Question: I am hoping to accomplish two things.
1. I want to be able to rotate the labels. The fviz_dend function is compatible with ggplot2 theme function but I am not entirely sure how to accomplish it.
2. I would like to change the line colour of the dendrogram - specifically those that do not fall within the clustering. I would like to change the black to white.
Any idea how to accomplish it on this reprex?
'''
df <- scale(mtcars) # Standardize the data
library("factoextra")
library("cluster")
dist <- dist(df, method = "euclidean") # df = standardized data
hc <- hclust(dist, method = "ward.D2")
fviz_dend(hc, k = 4, # Cut in four groups
cex = 0.6, # label size
k_colors = "lancet",
color_labels_by_k = TRUE, # color labels by groups
rect = TRUE, # Add rectangle around groups
rect_border = "lancet",
rect_fill = TRUE,
rotate = TRUE) +
ggplot2::theme_dark()
#> Warning: 'guides(<scale> = FALSE)' is deprecated. Please use 'guides(<scale> =
#> "none")' instead.
'''

<URL>
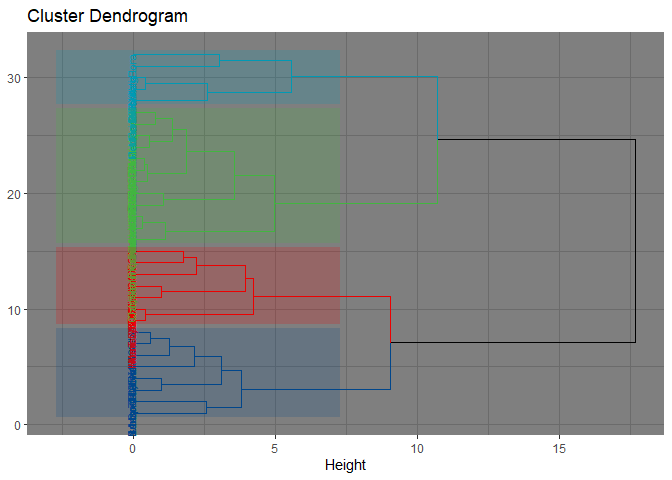
Answer: From looking at the docs, I don't see a way to do this directly, but since this is a ggplot object, you can rewrite the layer data after creating the object.
'''
df <- scale(mtcars) # Standardize the data
library("factoextra")
library("cluster")
library(ggplot2)
dist <- dist(df, method = "euclidean") # df = standardized data
hc <- hclust(dist, method = "ward.D2")
p <- fviz_dend(hc, k = 4, # Cut in four groups
cex = 0.6, # label size
k_colors = "lancet",
color_labels_by_k = TRUE, # color labels by groups
rect = TRUE, # Add rectangle around groups
rect_border = "lancet",
rect_fill = TRUE,
rotate = TRUE) +
theme_dark()
p$layers[[1]]$data$col[p$layers[[1]]$data$col == "black"] <- "white"
p$layers[[2]]$data$angle <- 0
p
'''
<URL>